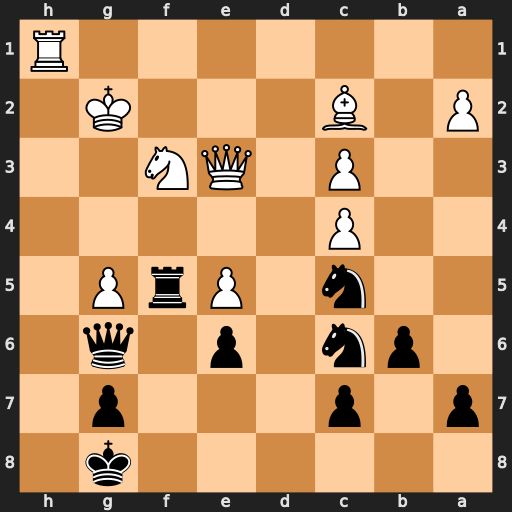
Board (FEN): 6k1/p1p3p1/1pn1p1q1/2n1PrP1/2P5/2P1QN2/P1B3K1/7R
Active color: b
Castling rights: -
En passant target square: -
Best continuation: Rxf3 Qxf3 Qxc2+